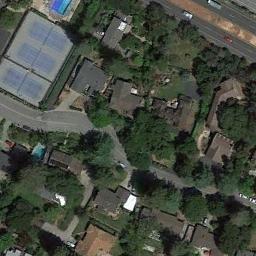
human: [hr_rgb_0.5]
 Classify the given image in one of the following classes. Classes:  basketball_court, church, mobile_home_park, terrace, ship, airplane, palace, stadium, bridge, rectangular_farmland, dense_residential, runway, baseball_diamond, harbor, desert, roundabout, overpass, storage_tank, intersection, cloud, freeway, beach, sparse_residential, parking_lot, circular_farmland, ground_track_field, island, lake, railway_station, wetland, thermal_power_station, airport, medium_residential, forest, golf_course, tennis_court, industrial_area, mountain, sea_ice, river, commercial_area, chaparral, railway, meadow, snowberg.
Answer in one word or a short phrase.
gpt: tennis_court